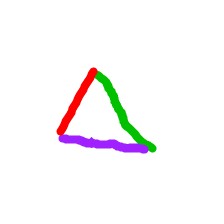
Shape: triangle